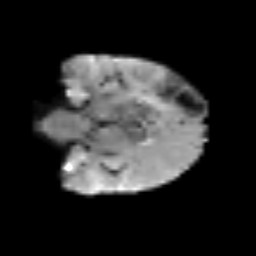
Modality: T2w
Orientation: coronal
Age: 76
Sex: female
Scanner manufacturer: siemens
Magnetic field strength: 3 T
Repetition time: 3.2 s
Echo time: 0.081 s